Field crop: maize
Growth stage: 2
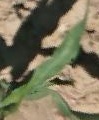
Species: maize